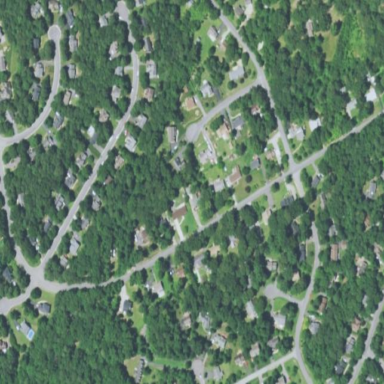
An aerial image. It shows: Single-family residential area.